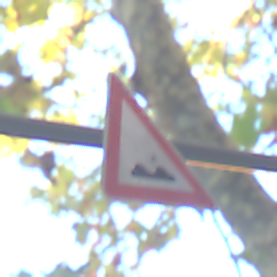
Verkehrszeichen: UnebeneFahrbahn
Umgebung: Outdoor, Urban
Tageszeit: Midday
Wetter: Clear
Licht: Natural
Jahreszeit: NotSpecified
Kontrast: LowContrast